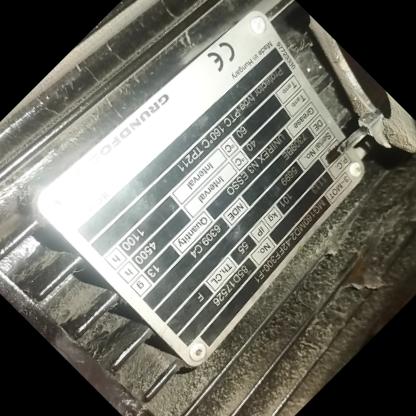
Klasa: tabliczka-znamionowa